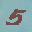
Label: 5